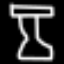
Label: hourglass